Question: I'm struggling getting rid of the error on line 2.

What am I doing wrong?
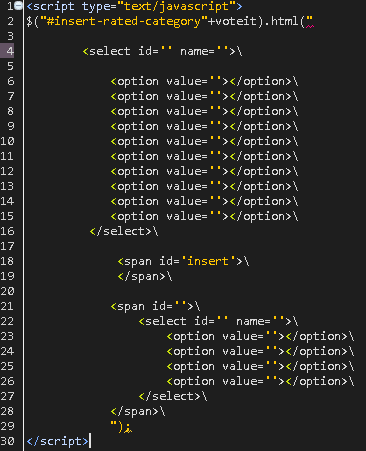
Answer: You need to escape the first new line character (after the opening double quote):
'''
$("#insert-rated-category"+voteit).html(" <select id='' name=''> <option value=''></option> </select> ");
'''
You'll have to escape the new line character in blank lines too. Thanks @cHao.